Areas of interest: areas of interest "Zhangye City Library"
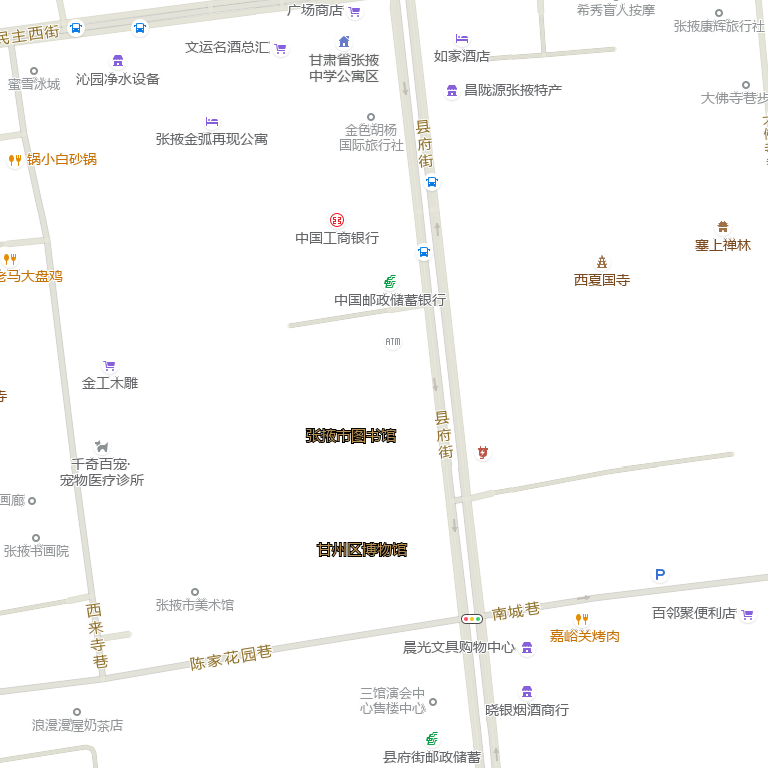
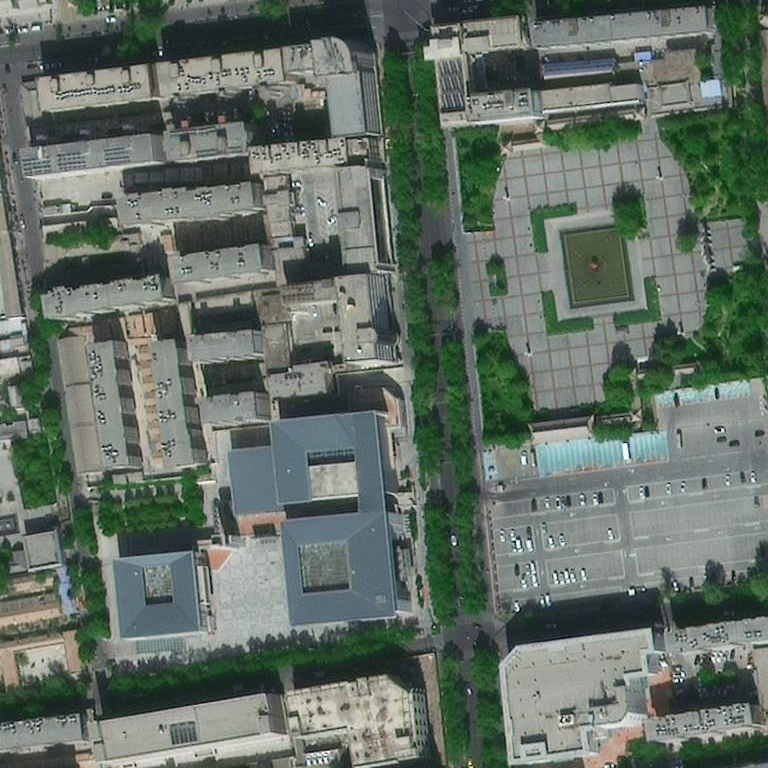